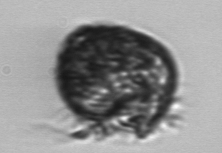
Label: Strombidium_morphotype1